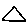
Label: triangle